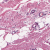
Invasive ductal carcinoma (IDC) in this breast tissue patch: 0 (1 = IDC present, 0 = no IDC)